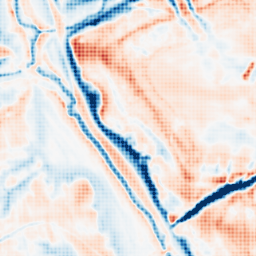
Category: multiscale
Decomposition family: dog_multiscale
Decomposition parameters: sigma_ratio: 1.4
n_scales: 6
base_sigma: 1
Upsampling method: sinc_hamming
Upsampling parameters: scale: 4
kernel_size: 4
Upsampling scale: 4